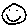
Label: smiley face